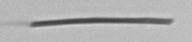
Label: fiber